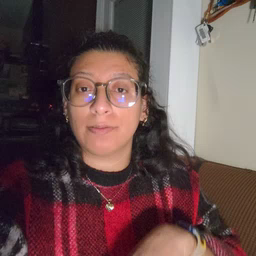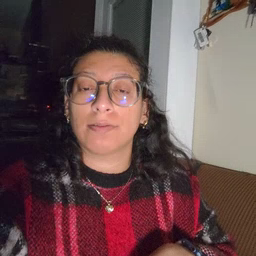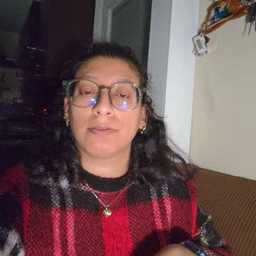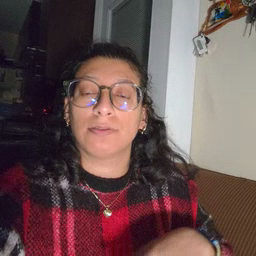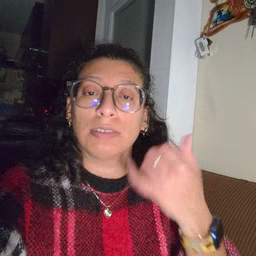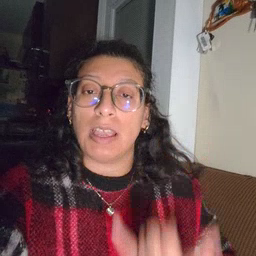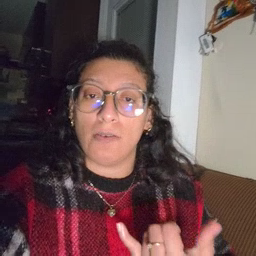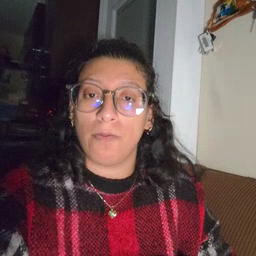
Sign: now